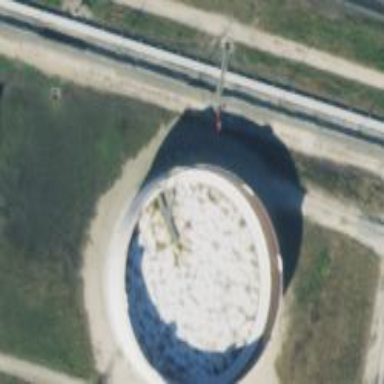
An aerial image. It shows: Building with storage tank.